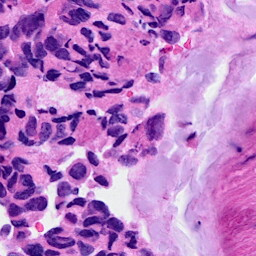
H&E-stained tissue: Breast